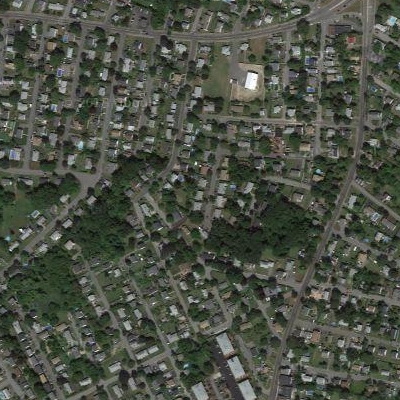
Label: fResident